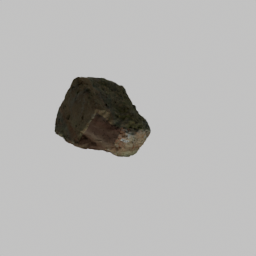
Label: architecture